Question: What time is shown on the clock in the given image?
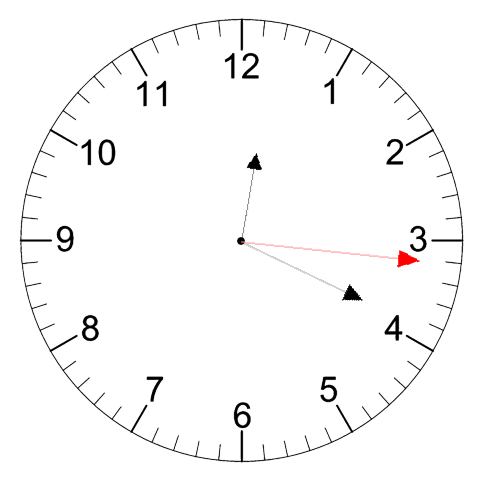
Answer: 12:19:16